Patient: sex F, age 77
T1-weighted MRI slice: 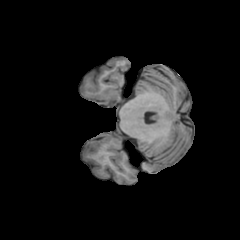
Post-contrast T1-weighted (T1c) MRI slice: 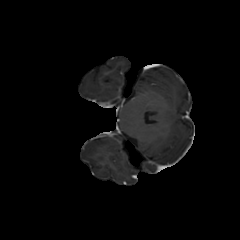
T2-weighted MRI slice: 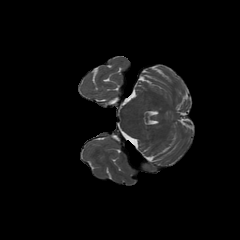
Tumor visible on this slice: no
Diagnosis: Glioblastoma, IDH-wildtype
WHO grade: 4